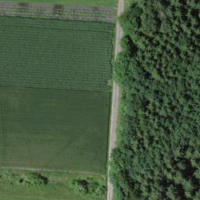
EUNIS habitat code: 52
Species observed at this site:
Humulus lupulus
Thlaspi arvense